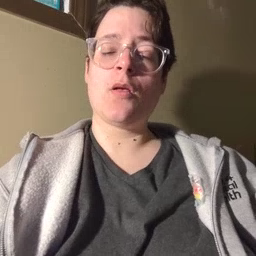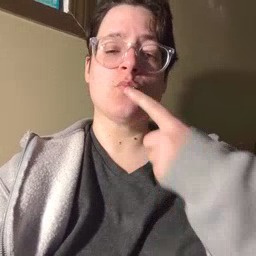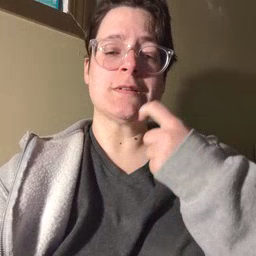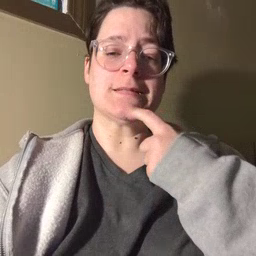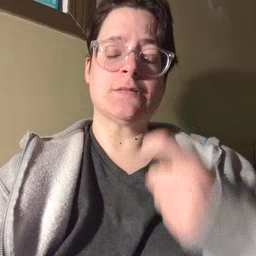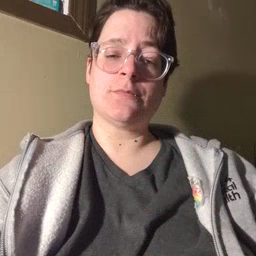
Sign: red